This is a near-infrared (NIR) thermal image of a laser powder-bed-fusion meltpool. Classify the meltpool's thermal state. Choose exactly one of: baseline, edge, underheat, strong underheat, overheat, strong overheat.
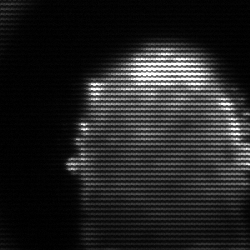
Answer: baseline